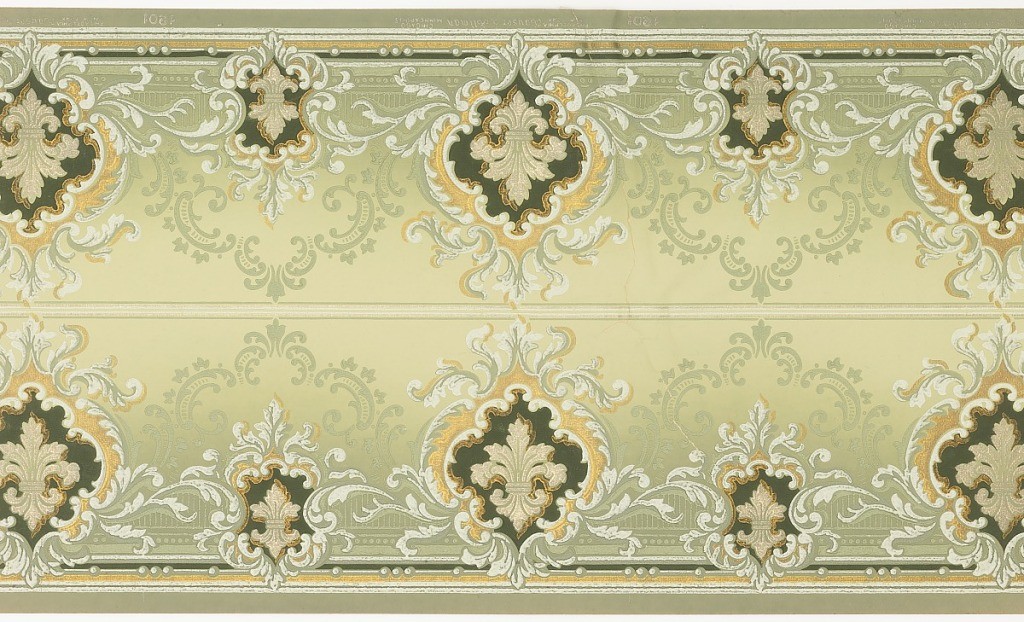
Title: Frieze
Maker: Kayser & Allman
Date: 1905–1915
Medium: Machine-printed paper
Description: Border printed two across the width. Design contains alternating large and small foliate medallions, each containg an acanthus fleur de lys. Background sahdes from light tan at the top to darker green at the bottom. Beading along bottom edge. Printed in shades of green, white, and metallic gold.